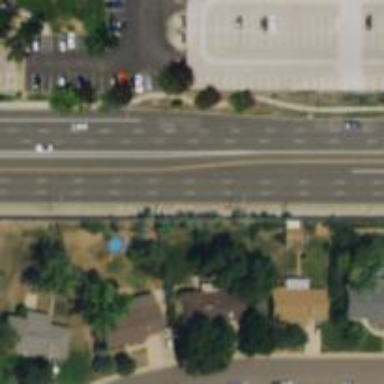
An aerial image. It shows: Primary highway with separate asphalt sidewalk and cycle track.